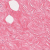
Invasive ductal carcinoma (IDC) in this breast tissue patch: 0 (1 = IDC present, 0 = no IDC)